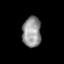
Tissue: prostate
Cell type: T cells
Senescence score: 0.2444
Nuclear area (px): 558
Mean DAPI intensity: 148.4